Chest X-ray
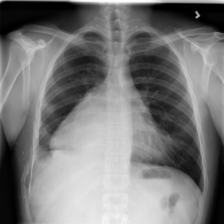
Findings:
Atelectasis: negative
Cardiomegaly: negative
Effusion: negative
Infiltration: negative
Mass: positive
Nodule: positive
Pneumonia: negative
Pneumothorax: negative
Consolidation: negative
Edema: negative
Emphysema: negative
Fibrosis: negative
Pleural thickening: negative
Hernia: negative